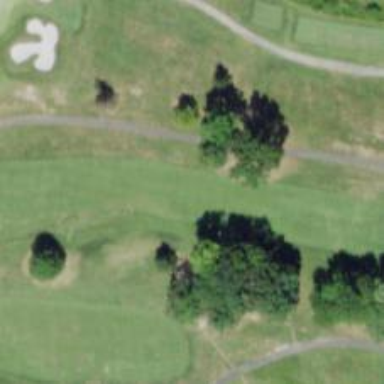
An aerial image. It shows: View of golf hole.